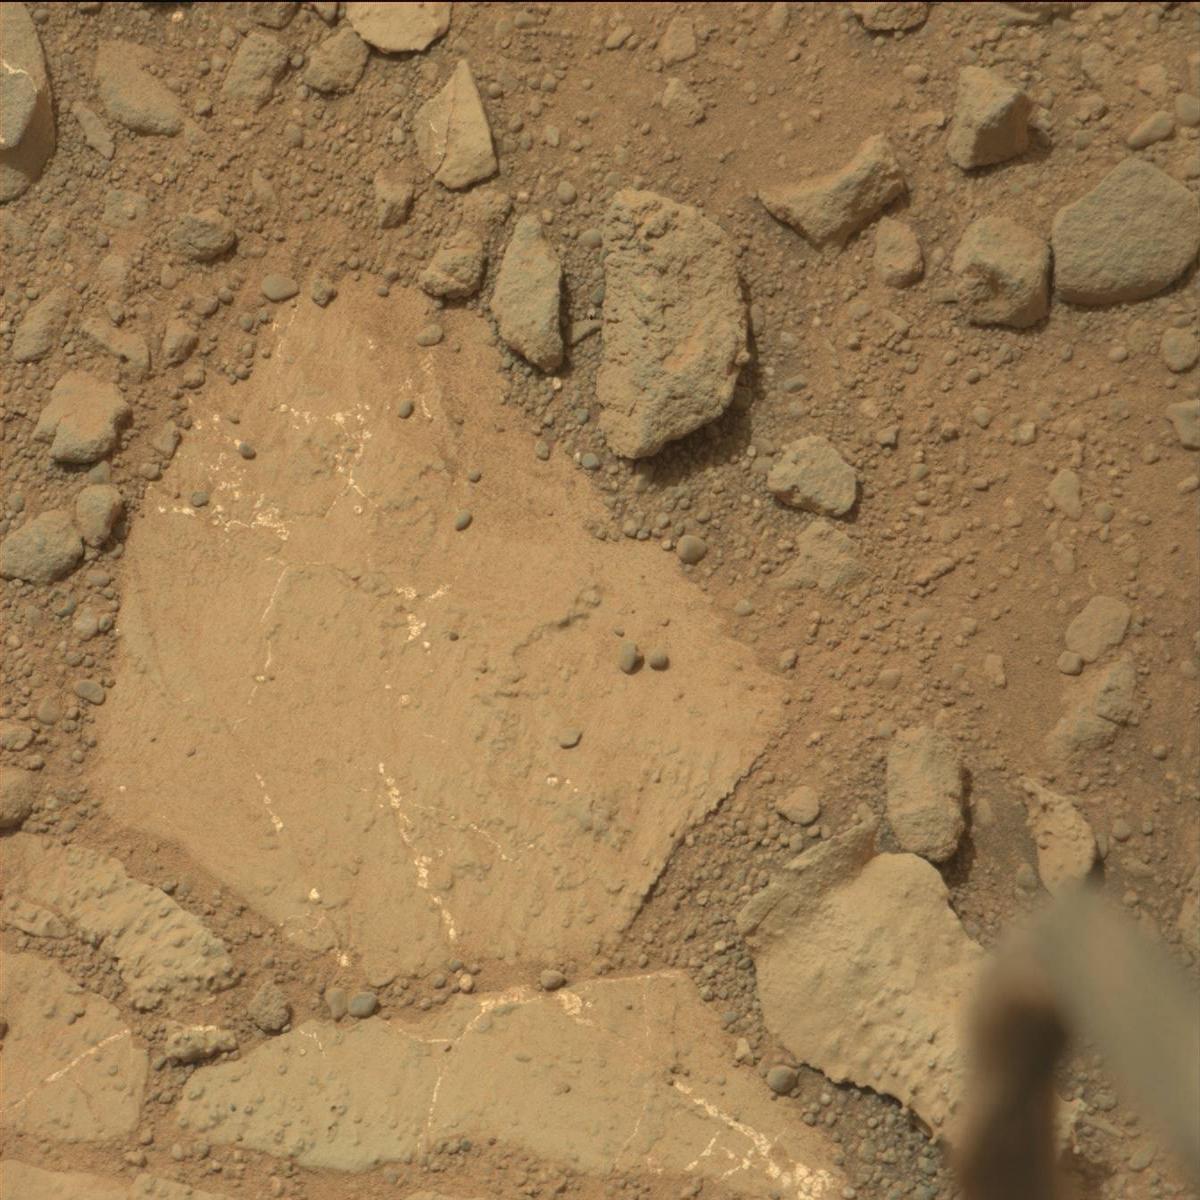
Terrain classes present: Bedrock, Rock, Rover, Sand / Soil